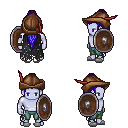
a pixel art fantasy rpg character, male body template, dark elf, purple skin, black tattered cape, teal pants, blue extra-long topknot hairstyle, leather cap, white slippers, shield, four views (front, back, left, right), 2x2 character sprite sheet, small pixel art, hard edges, no anti-aliasing